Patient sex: M
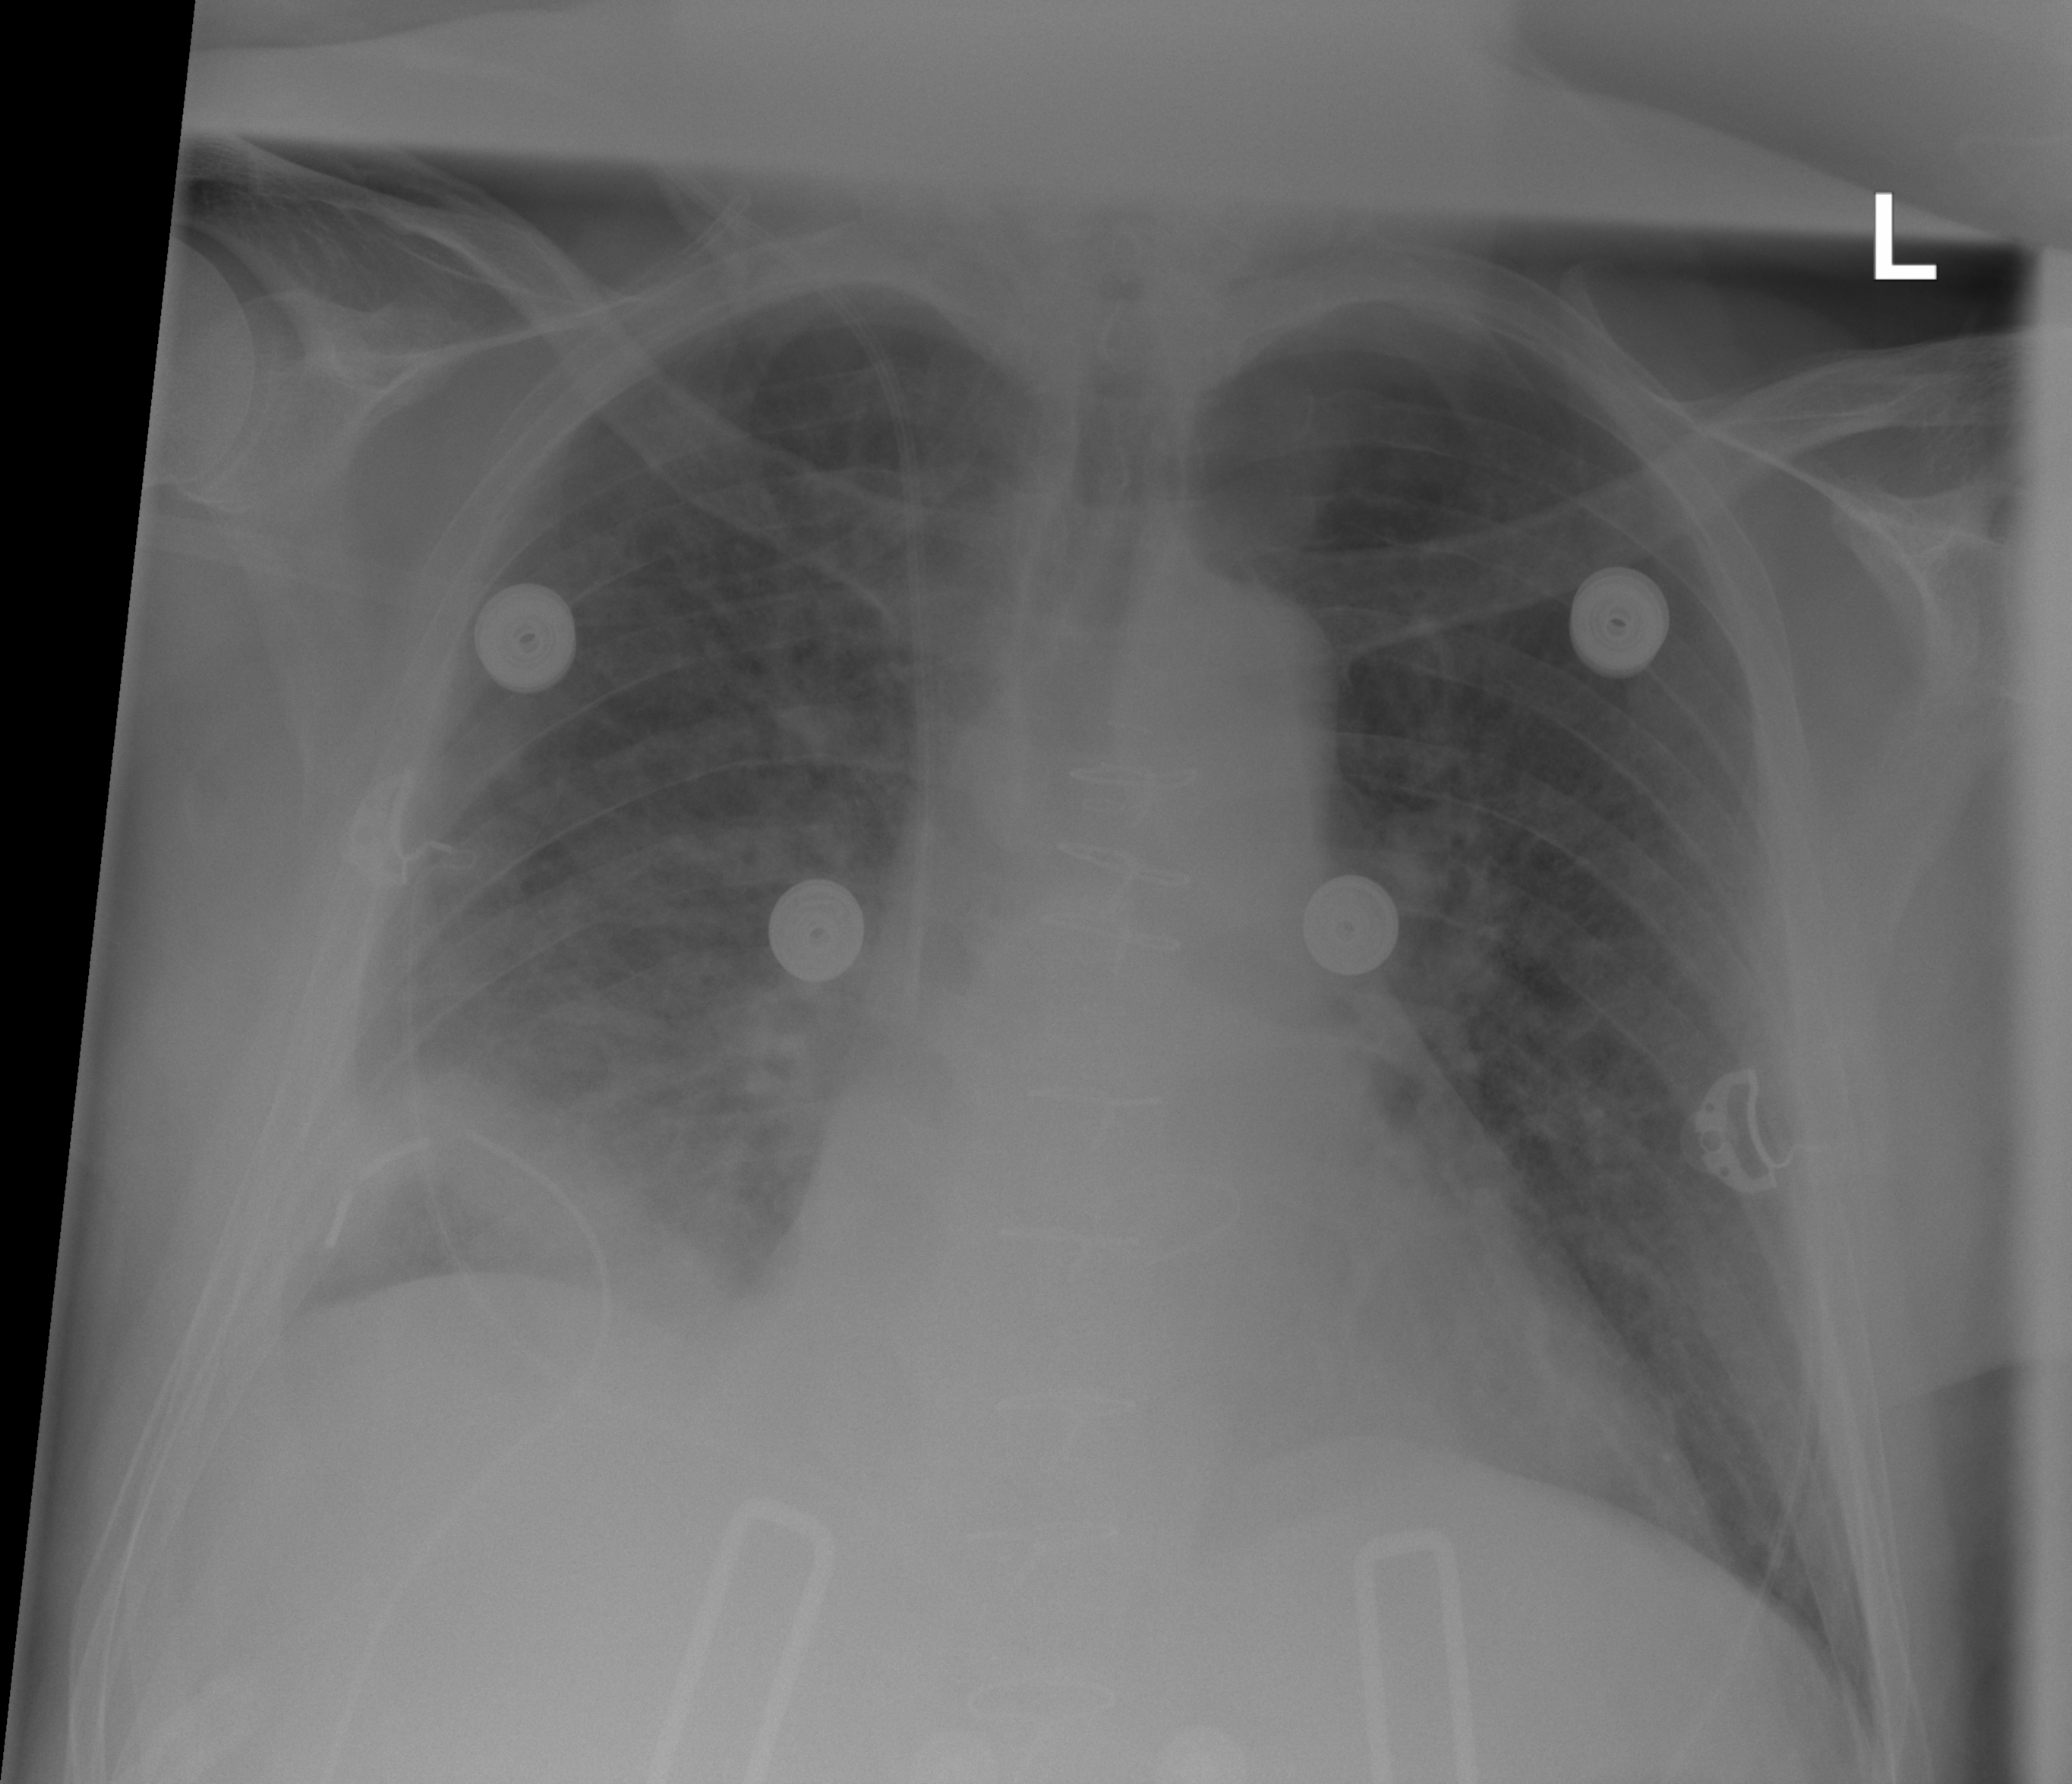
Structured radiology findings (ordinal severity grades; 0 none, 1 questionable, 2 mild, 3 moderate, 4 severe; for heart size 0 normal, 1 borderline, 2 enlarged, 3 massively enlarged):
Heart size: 0
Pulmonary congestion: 2
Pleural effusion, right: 1
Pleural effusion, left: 0
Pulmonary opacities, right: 2
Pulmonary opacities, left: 2
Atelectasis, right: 2
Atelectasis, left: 0